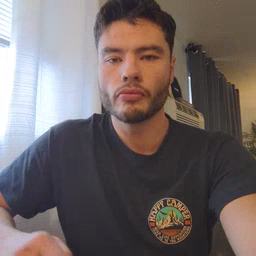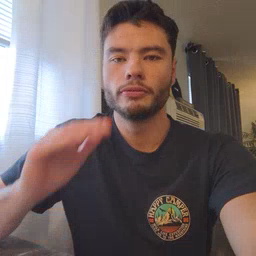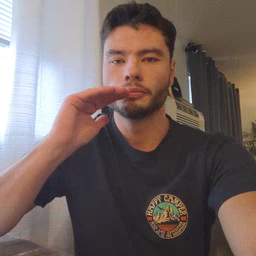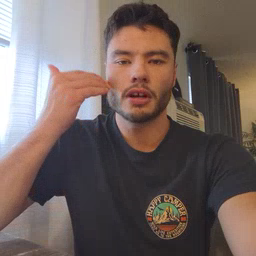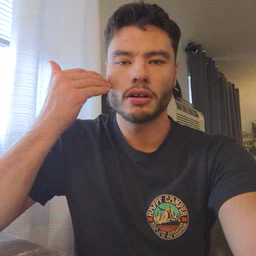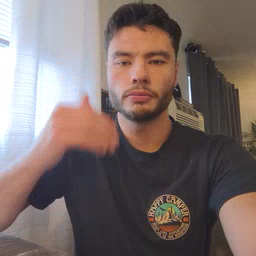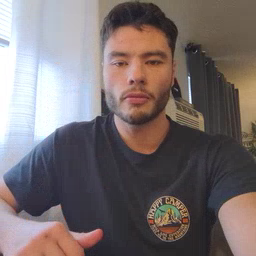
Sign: smile